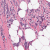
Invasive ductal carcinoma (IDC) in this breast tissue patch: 0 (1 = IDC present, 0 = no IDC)